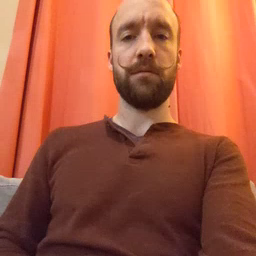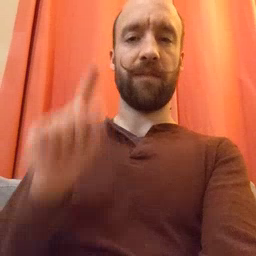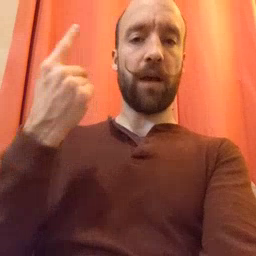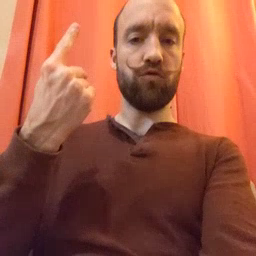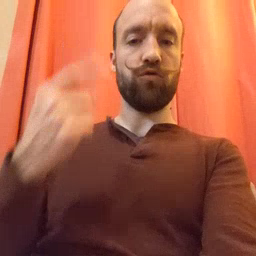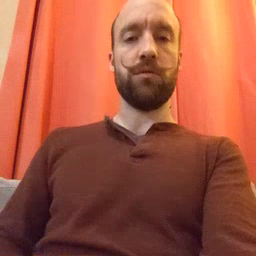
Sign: first